Question: I am working on 1 project, where i have to locate button, i have used xpath for same, but button id change on every refresh, so i am facing problem in it..
Below is screenshot for same - let me know you can i identify that button so that it will not cause error even if id chages
'''
<button type="button" id="ext-gen11" class=" x-btn-text">Login</button>
'''

Code HTML
'''
<tr>
<td></td>
<td><div id="LoginButton" style="float: left;"><table style="width: auto;" id="ext-comp-1032" class="x-btn x-btn-noicon x-btn-over x-btn-focus" cellspacing="0"><tbody class="x-btn-small x-btn-icon-small-left"><tr><td class="x-btn-tl"><i>&nbsp;</i></td><td class="x-btn-tc"></td><td class="x-btn-tr"><i>&nbsp;</i></td></tr><tr><td class="x-btn-ml"><i>&nbsp;</i></td><td class="x-btn-mc"><em class="" unselectable="on"><button class=" x-btn-text" id="ext-gen12" type="button">Login</button></em></td><td class="x-btn-mr"><i>&nbsp;</i></td></tr><tr><td class="x-btn-bl"><i>&nbsp;</i></td><td class="x-btn-bc"></td><td class="x-btn-br"><i>&nbsp;</i></td></tr></tbody></table></div></td>
</tr>
'''
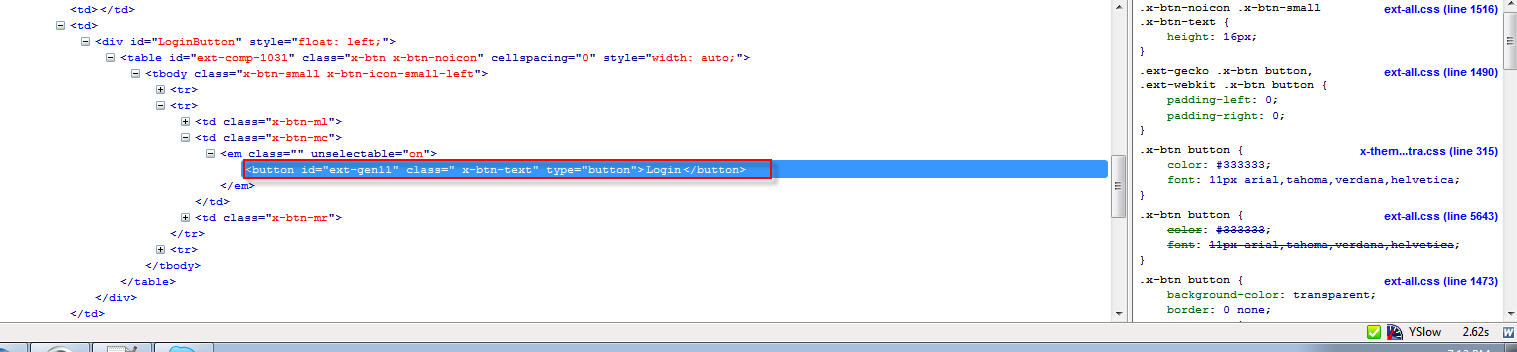
Answer: xPath: